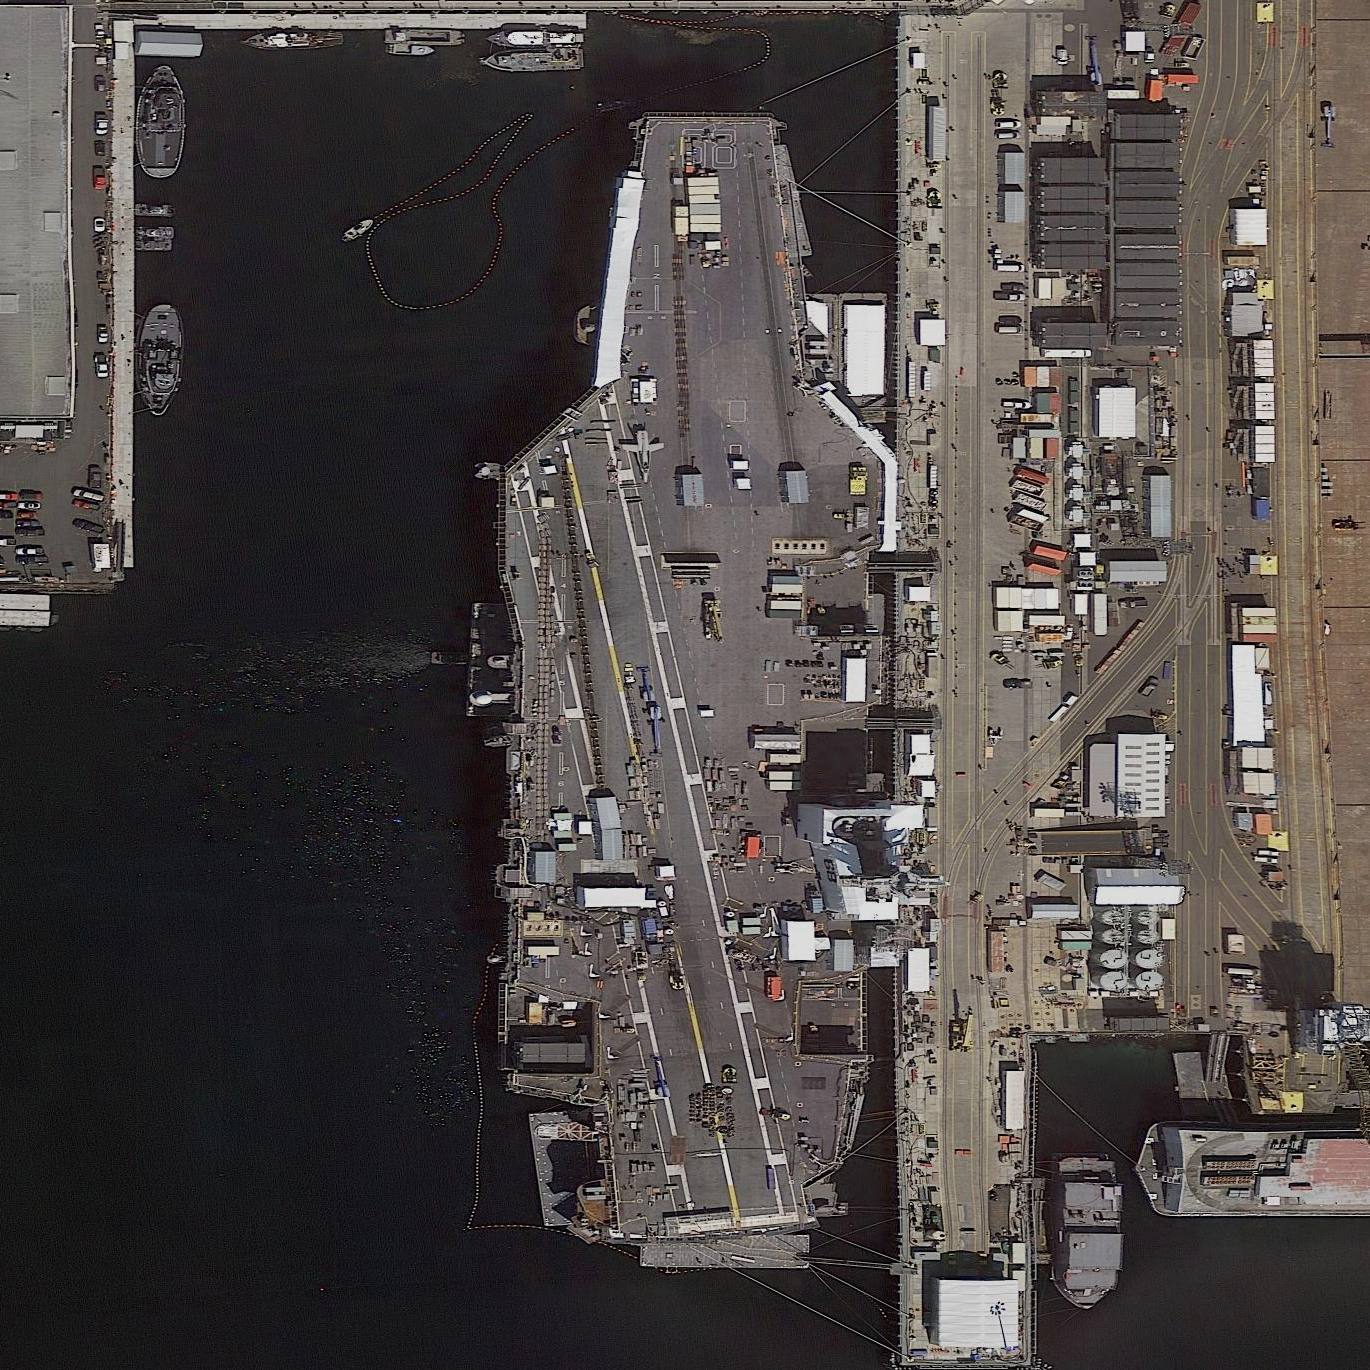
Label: aircraft_carrier